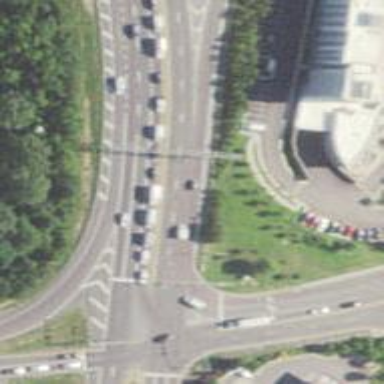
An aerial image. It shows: View of motorway.